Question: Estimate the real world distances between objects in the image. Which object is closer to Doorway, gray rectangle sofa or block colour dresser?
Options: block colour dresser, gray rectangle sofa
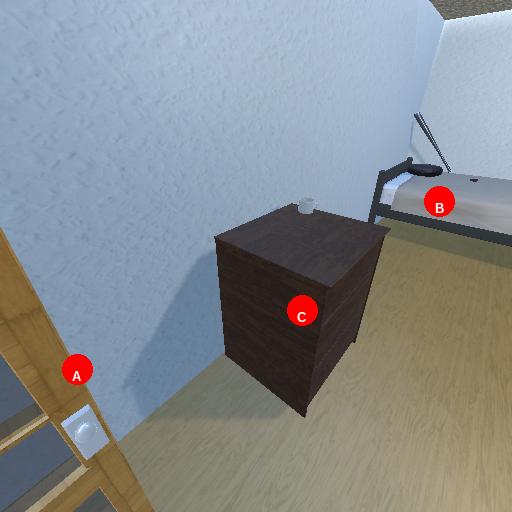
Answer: block colour dresser